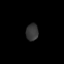
Tissue: lung
Cell type: T cells
Senescence score: 0.1733
Nuclear area (px): 208
Mean DAPI intensity: 53.808